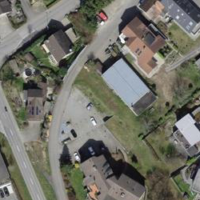
EUNIS habitat code: 55
Species observed at this site:
Cornus sanguinea